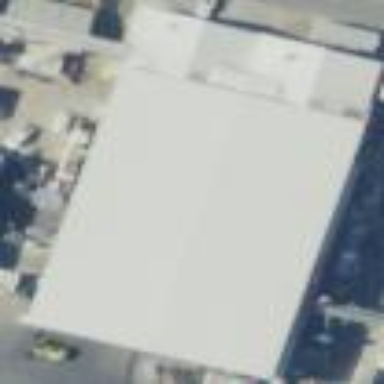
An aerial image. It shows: Commercial building.